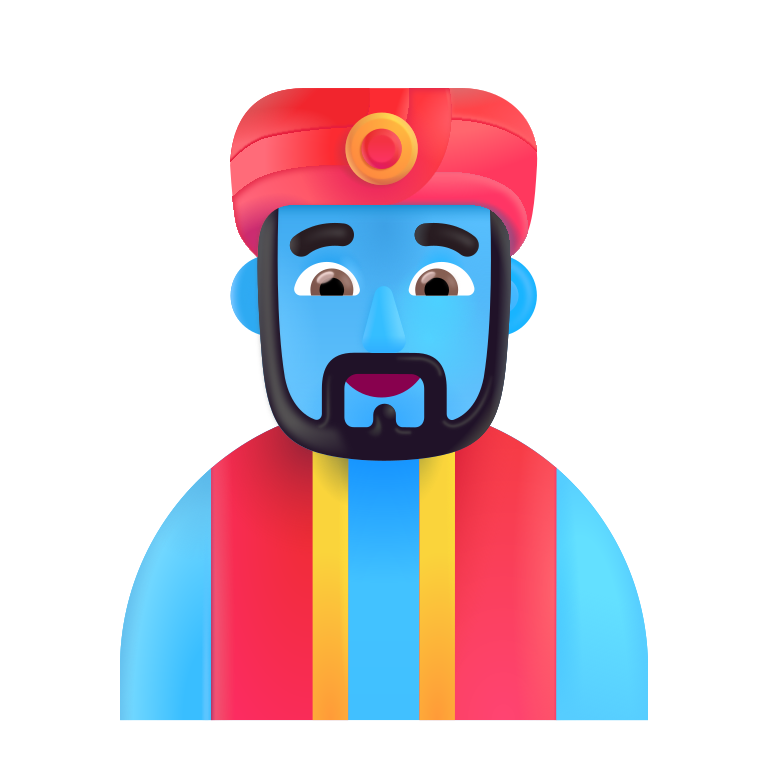
man genie color